Interaction volume radius: 10 \u00c5
Interaction volume height: 10 \u00c5
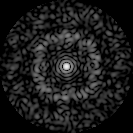
Disorder parameter: 0.7938